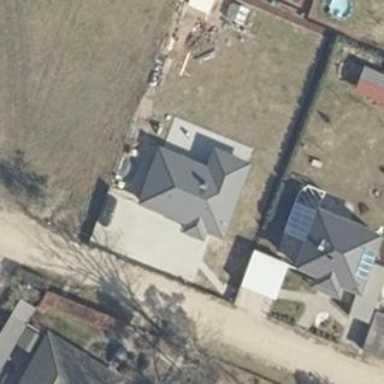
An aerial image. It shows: Detached building with hipped roof.